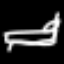
Label: bed